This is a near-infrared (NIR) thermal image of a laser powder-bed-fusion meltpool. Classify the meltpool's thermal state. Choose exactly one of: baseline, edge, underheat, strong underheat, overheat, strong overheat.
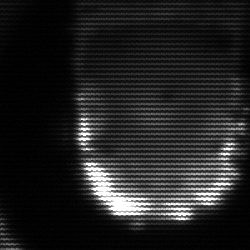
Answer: baseline